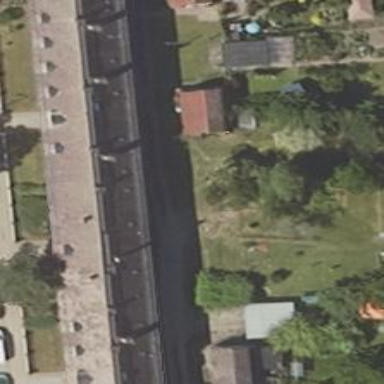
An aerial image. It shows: Hipped roof on apartment building.